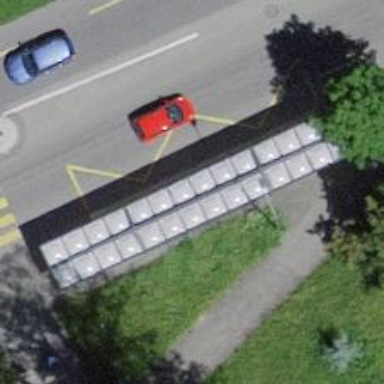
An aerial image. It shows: Bus stop with sheltered platform for public transport.